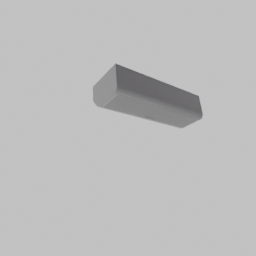
Label: appliances